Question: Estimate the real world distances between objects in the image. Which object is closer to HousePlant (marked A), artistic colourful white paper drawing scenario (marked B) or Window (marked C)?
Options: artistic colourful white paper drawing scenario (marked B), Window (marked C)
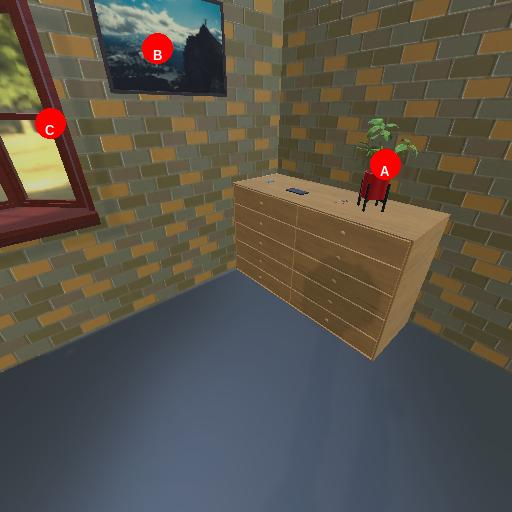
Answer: artistic colourful white paper drawing scenario (marked B)